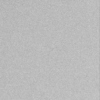
Label: dusty